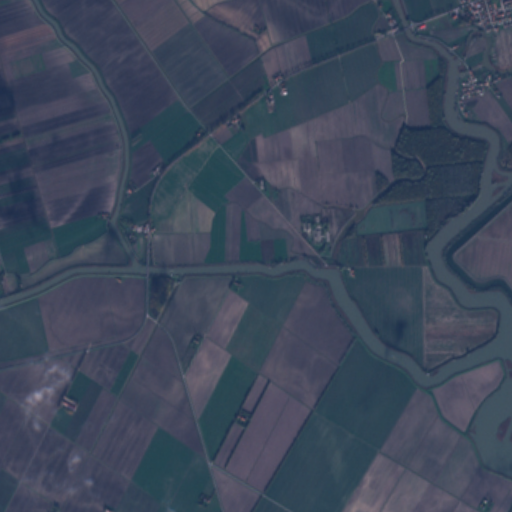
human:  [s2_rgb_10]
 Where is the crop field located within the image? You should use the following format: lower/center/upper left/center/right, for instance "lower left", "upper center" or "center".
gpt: The crop field is located in the lower right of the image.
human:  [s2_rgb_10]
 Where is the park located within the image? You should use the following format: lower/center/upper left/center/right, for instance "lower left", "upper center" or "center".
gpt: The park is located in the upper right of the image.
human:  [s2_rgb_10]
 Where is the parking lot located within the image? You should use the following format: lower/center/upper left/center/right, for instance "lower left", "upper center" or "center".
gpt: The parking lot is located in the lower center of the image.
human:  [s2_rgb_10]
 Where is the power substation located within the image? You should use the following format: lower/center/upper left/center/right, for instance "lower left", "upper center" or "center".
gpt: The power substation is located in the upper right of the image.
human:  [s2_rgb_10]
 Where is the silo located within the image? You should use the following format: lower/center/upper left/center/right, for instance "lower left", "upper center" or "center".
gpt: The silo is located in the upper center of the image.
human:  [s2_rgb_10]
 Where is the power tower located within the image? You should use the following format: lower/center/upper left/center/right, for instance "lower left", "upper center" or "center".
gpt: There is no power tower in the image.